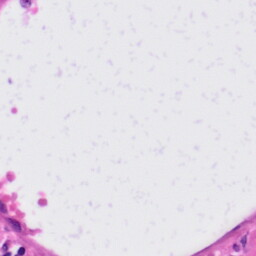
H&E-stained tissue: Liver